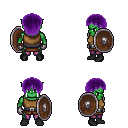
a pixel art fantasy rpg character, male body template, orc, green skin, leather chest armor, magenta pants, purple plain hairstyle, metal gloves, black shoes, shield, four views (front, back, left, right), 2x2 character sprite sheet, small pixel art, hard edges, no anti-aliasing